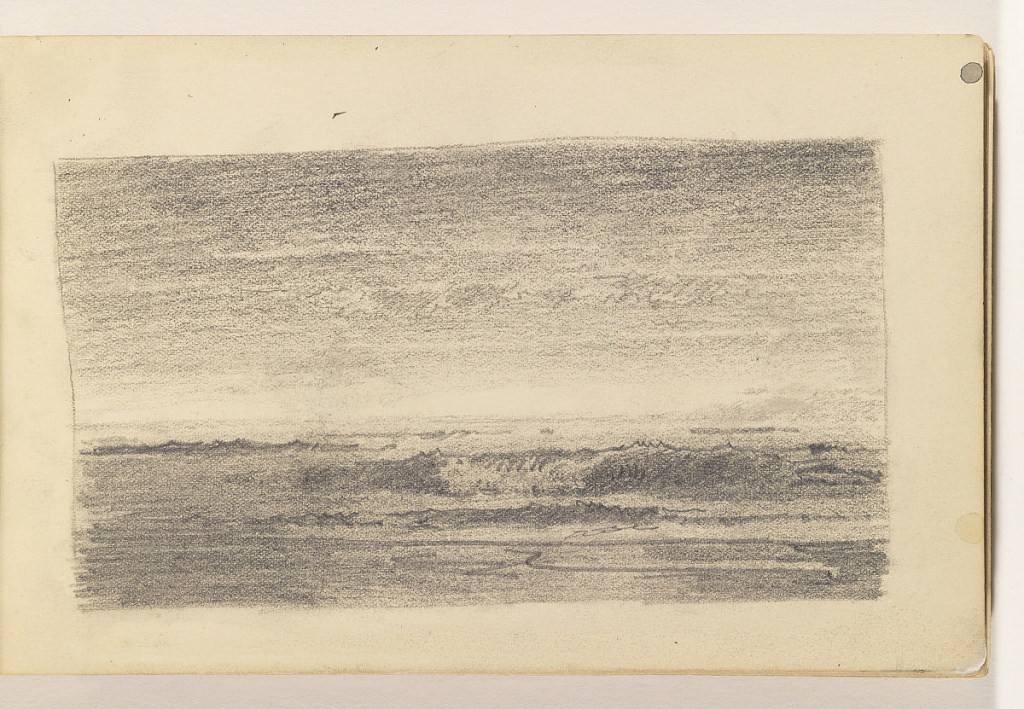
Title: Shoreline with Small Calm Waves
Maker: William Trost Richards, American, 1833–1905
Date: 1885–90
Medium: Graphite on cream wove paper, bound
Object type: Sketchbook folio
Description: Small waves on shore in foreground.